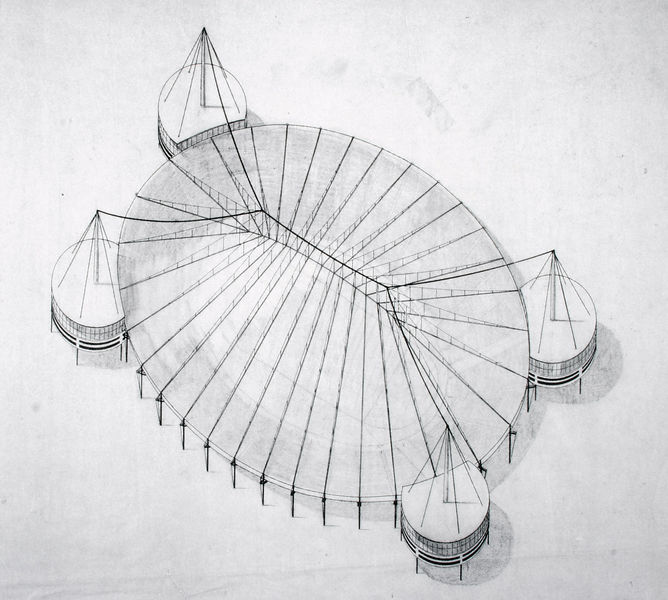
Titel: Stadion, Vogelperspektive
Künstler: Bodo Rasch
Schlagwörter: schatten, licht, skizze, zeichnung, dach, architektur, oval, modell, studie, mast, grafik, graphik, seile, taue, befestigung, aufsicht, foto, konstruktion, plan, pavillon, zelt, zeltdach, pavillons, konchen, anbauten, verankerung, want, frei otto, wanten